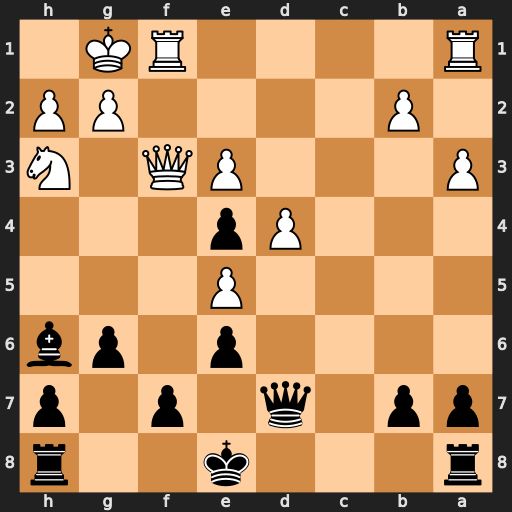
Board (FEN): r3k2r/pp1q1p1p/4p1pb/4P3/3Pp3/P3PQ1N/1P4PP/R4RK1
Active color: b
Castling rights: kq
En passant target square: -
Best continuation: exf3